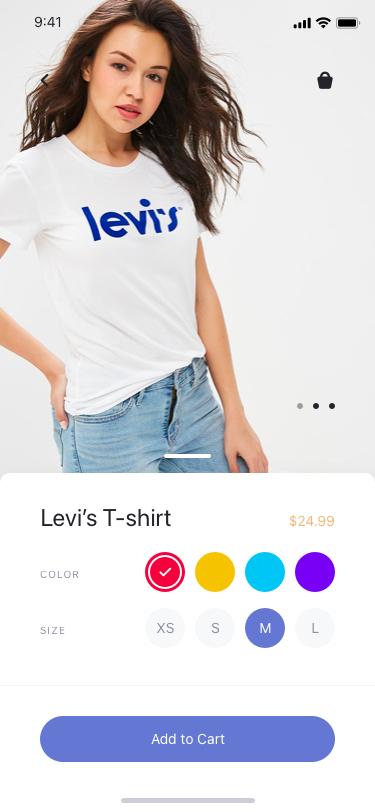
Text in this UI design:
Size
Color
$24.99
Levi’s T-shirt